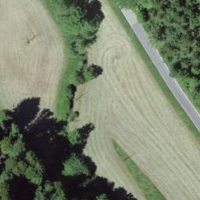
EUNIS habitat code: 44
Species observed at this site:
Filipendula ulmaria